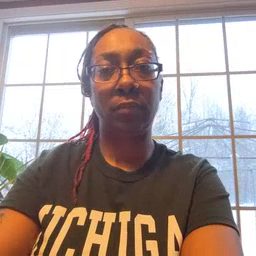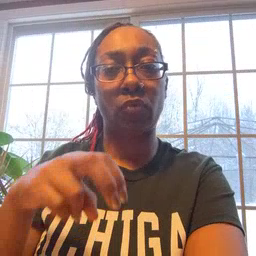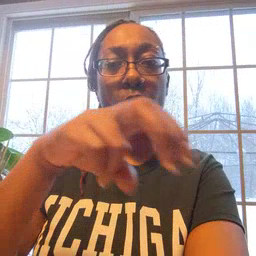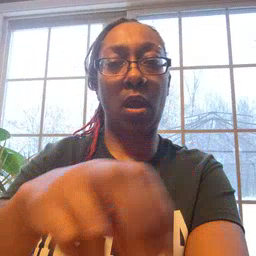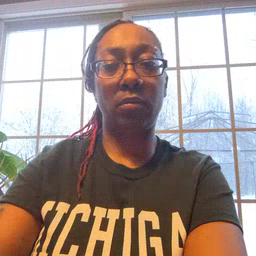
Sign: ride